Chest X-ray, PA view. Patient: 76 years old, sex M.
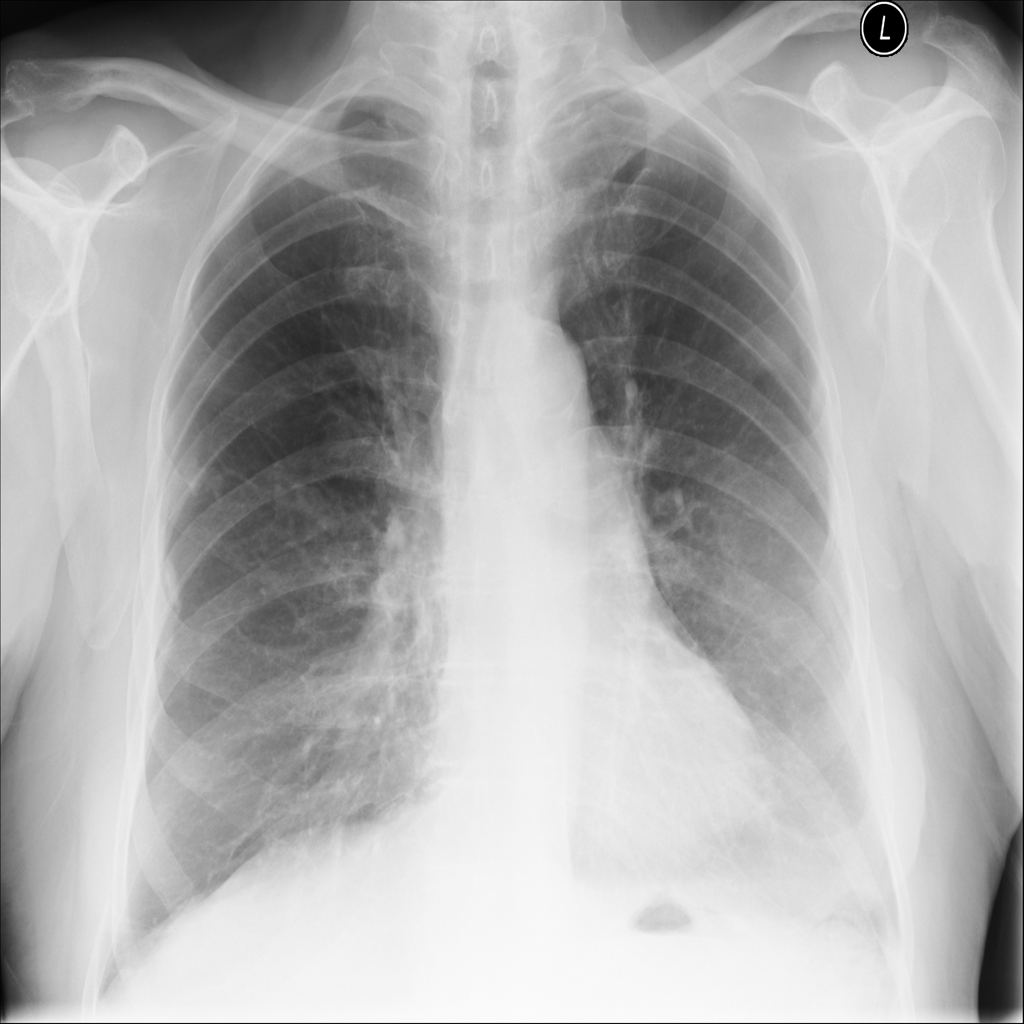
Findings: No Finding